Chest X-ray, PA view. Patient: 70 years old, sex F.
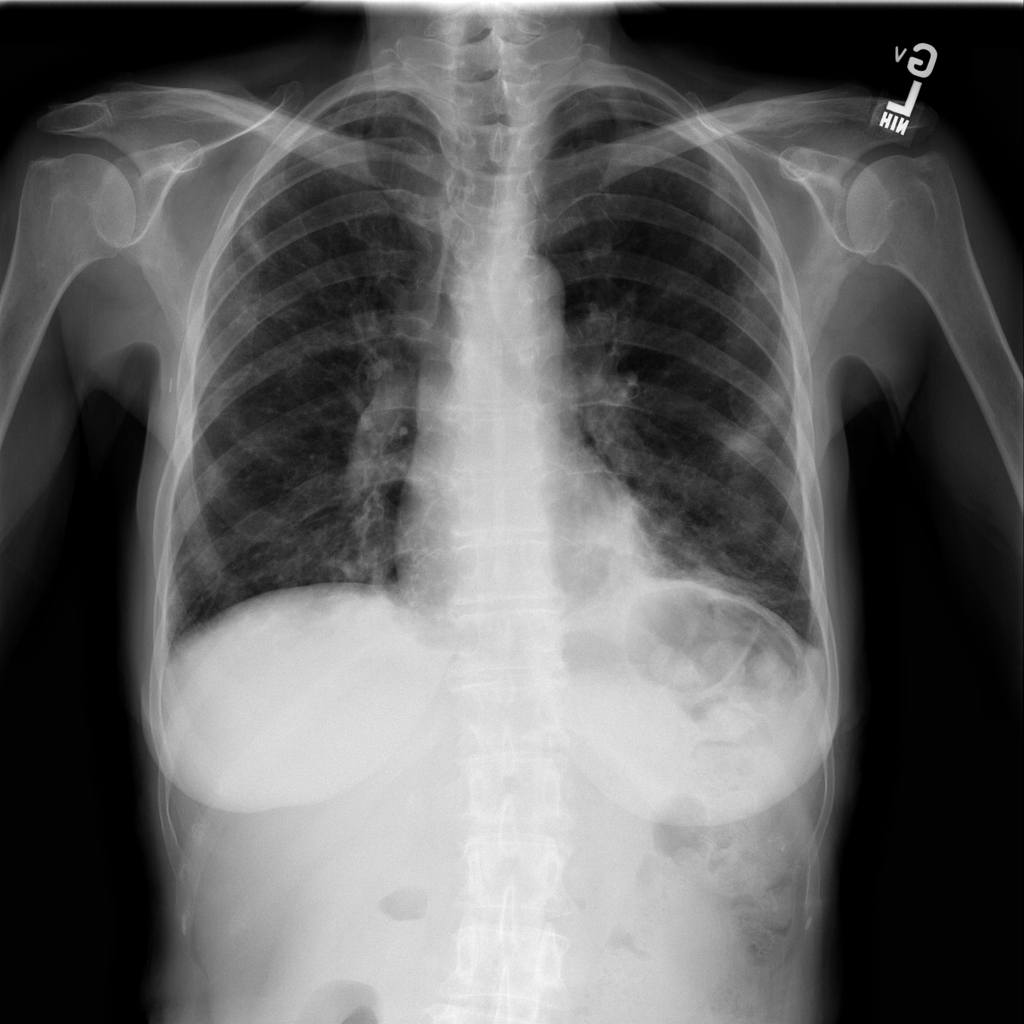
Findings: No Finding